Current action and preconditions to check: path_clear

Your task: For each precondition in the list above, predict whether it will hold at this action.

Consider the current scene as observed from the mobile robot's camera, and analyze the predicted future states of all dynamic agents (e.g., people, animals, vehicles, or any moving entities) within the NEXT SECOND.

IMPORTANT: Only answer "very likely" if you are absolutely certain—based on strong, clear evidence—that a dynamic agent will violate the precondition in the predicted future state. Do NOT answer "very likely" for unlikely, ambiguous, or low-probability risks.

Ask yourself for each precondition: Is there a high probability, with clear and convincing evidence, that the predicted future states of any dynamic agent will interfere with the predicted future state of the currently executing action within the NEXT SECOND, causing that precondition to fail?

Assess the risk level based on these predictions. Use "likely" or "very likely" if motions create a clear risk of interference.

Use "neutral" or "improbable" if agents are nearby but their predicted paths are clearly diverging or non-conflicting.

Failure Risk Categories: "very improbable", "improbable", "neutral", "likely", "very likely"

Answer Format: Output ONLY the probability_of_failure value from these categories: "very improbable", "improbable", "neutral", "likely", "very likely"

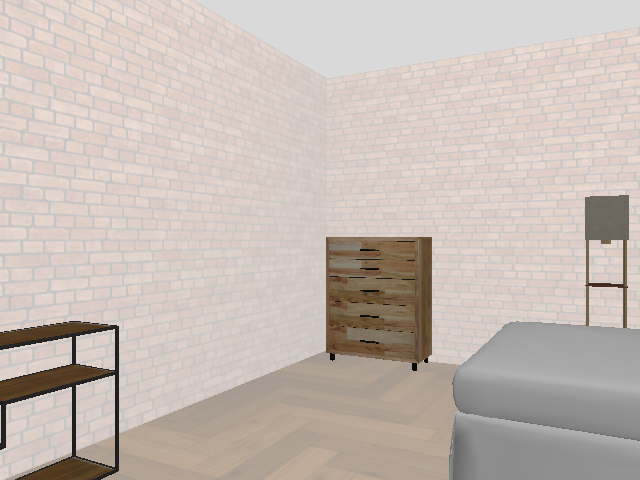

Answer: very improbable